Question:
Above is an image of my listboxitem.
I am wondering whether it is possible to remove the rectangle that surronds the ellipse.
Padding and BorderThicknes are 0 already.
I use this styling:
'''
<ListBox.ItemContainerStyle>
<Style TargetType="ListBoxItem"> ...
<Style.Triggers>
<DataTrigger Binding="{Binding Data}" Value="ellipse">
<Setter Property="ContentTemplate">
<Setter.Value>
<DataTemplate>
<Grid>
<Ellipse Fill="{Binding Brush}" Stroke="Black"/>
<TextBlock Text="{Binding Int}" />
</Grid>
</DataTemplate>
</Setter.Value>
</Setter>
</DataTrigger>
</Style.Triggers>
</Style>
</ListBox.ItemContainerStyle>
'''
I tried this:
'''
<Setter Property="Template">
<Setter.Value>
<ControlTemplate TargetType="ListBoxItem">
<ContentPresenter />
</ControlTemplate>
</Setter.Value>
</Setter>
'''
Then the items are not selectable any more.
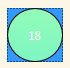
Answer: It seems to me that the 'Rectangle' that you're talking about is just the 'ListBoxItem.Background'. It also like the default selection 'Color' used in the 'ListBox' control. If that's what it is, you can easily hide this by setting some property values in a local 'Resources' section. Try adding these to your 'ListBox.Resources' section:
'''
<Style.Resources>
<SolidColorBrush x:Key="{x:Static SystemColors.HighlightBrushKey}" Color="Transparent" />
<SolidColorBrush x:Key="{x:Static SystemColors.ControlBrushKey}" Color="Transparent" />
<SolidColorBrush x:Key="{x:Static SystemColors.HighlightTextBrushKey}" Color="Black" />
<SolidColorBrush x:Key="{x:Static SystemColors.ControlTextBrushKey}" Color="Black" />
</Style.Resources>
'''